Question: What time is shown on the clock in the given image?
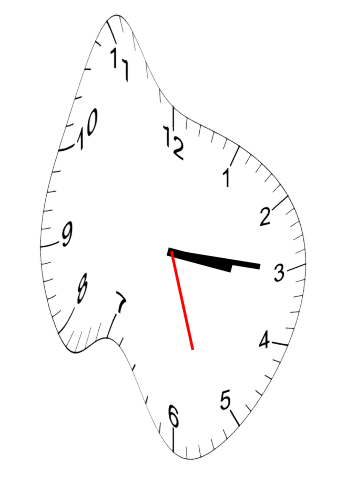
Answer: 03:15:27